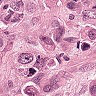
Metastatic tissue present: yes